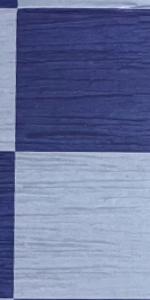
Label: Empty